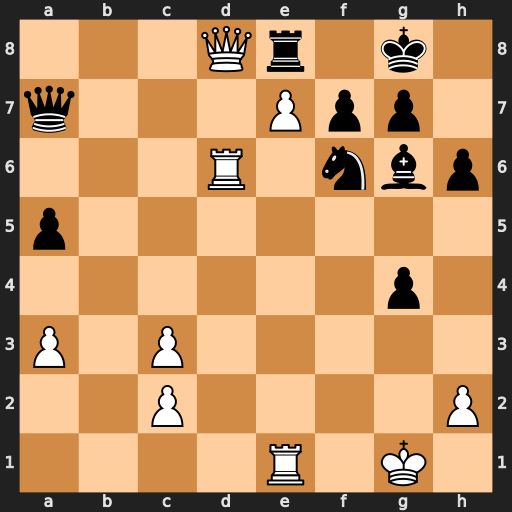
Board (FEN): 3Qr1k1/q3Ppp1/3R1nbp/p7/6p1/P1P5/2P4P/4R1K1
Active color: w
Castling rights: -
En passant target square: -
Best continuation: Kf1 Qb7 Rxf6